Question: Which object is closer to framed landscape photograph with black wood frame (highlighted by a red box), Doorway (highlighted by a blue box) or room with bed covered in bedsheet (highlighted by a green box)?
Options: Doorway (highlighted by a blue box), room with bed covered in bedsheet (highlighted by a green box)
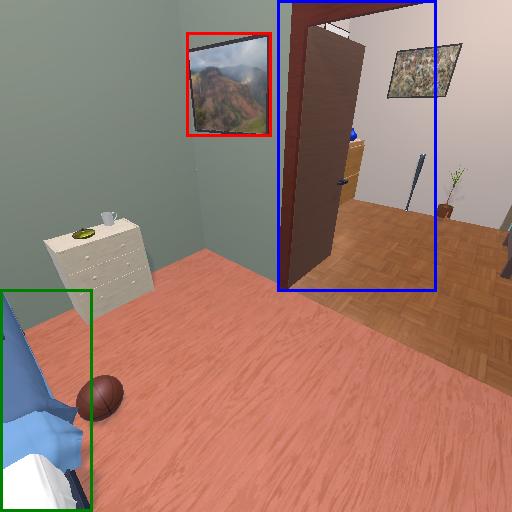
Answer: Doorway (highlighted by a blue box)